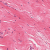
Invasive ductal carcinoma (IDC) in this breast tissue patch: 0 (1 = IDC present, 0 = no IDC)